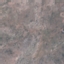
Land use / land cover: HerbaceousVegetation